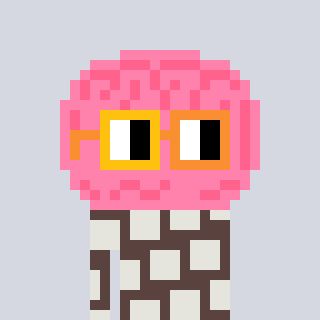
a pixel art character with square yellow and orange glasses, a brain-shaped head and a darkbrown-colored body on a cool background